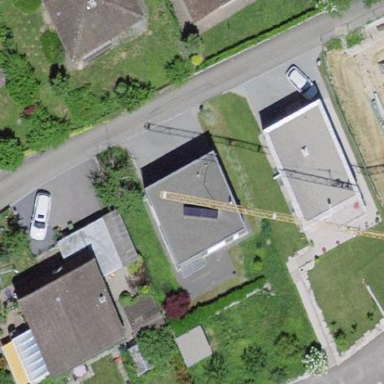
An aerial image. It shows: Residential building.